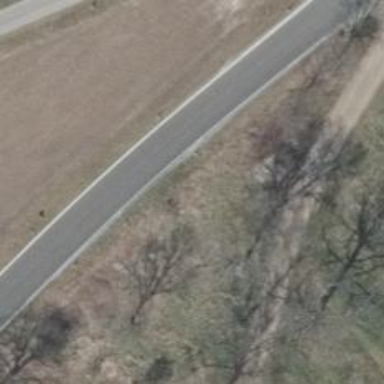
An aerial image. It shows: Asphalt road classified as tertiary.